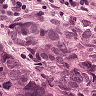
Metastatic tissue present: yes